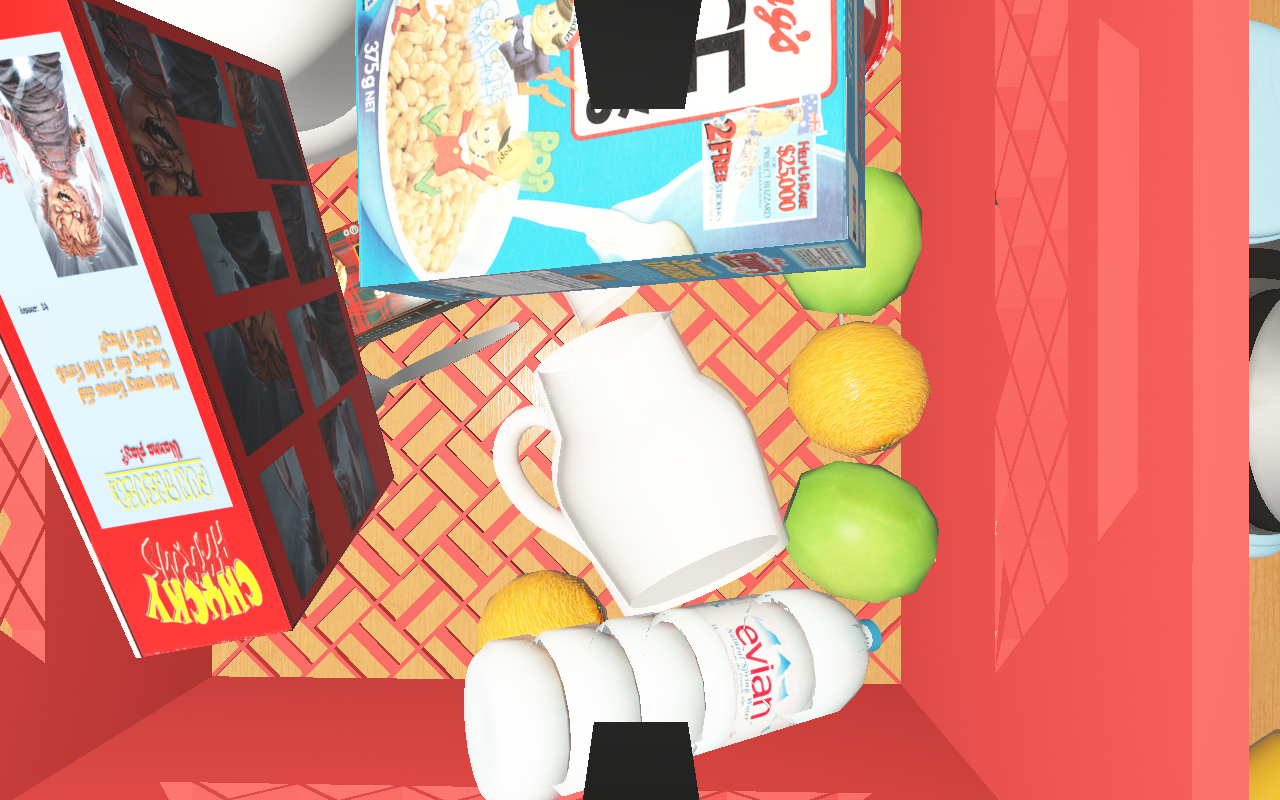
Objects in the scene:
carafe
apple
apple
orange
wineglass
honey jar
jam jar
cereal box